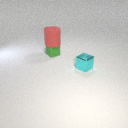
large red rubber cylinder above small green rubber cube